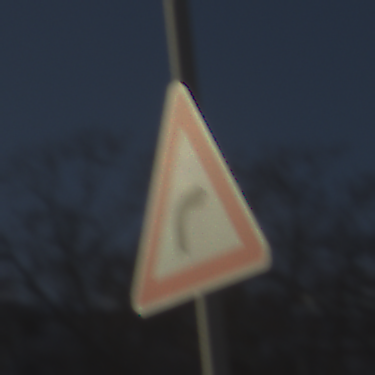
Verkehrszeichen: KurveRechts
Umgebung: Outdoor, Nature
Tageszeit: MorningAfternoon
Wetter: PartlyCloudy
Licht: Natural
Jahreszeit: Winter
Kontrast: HighContrast